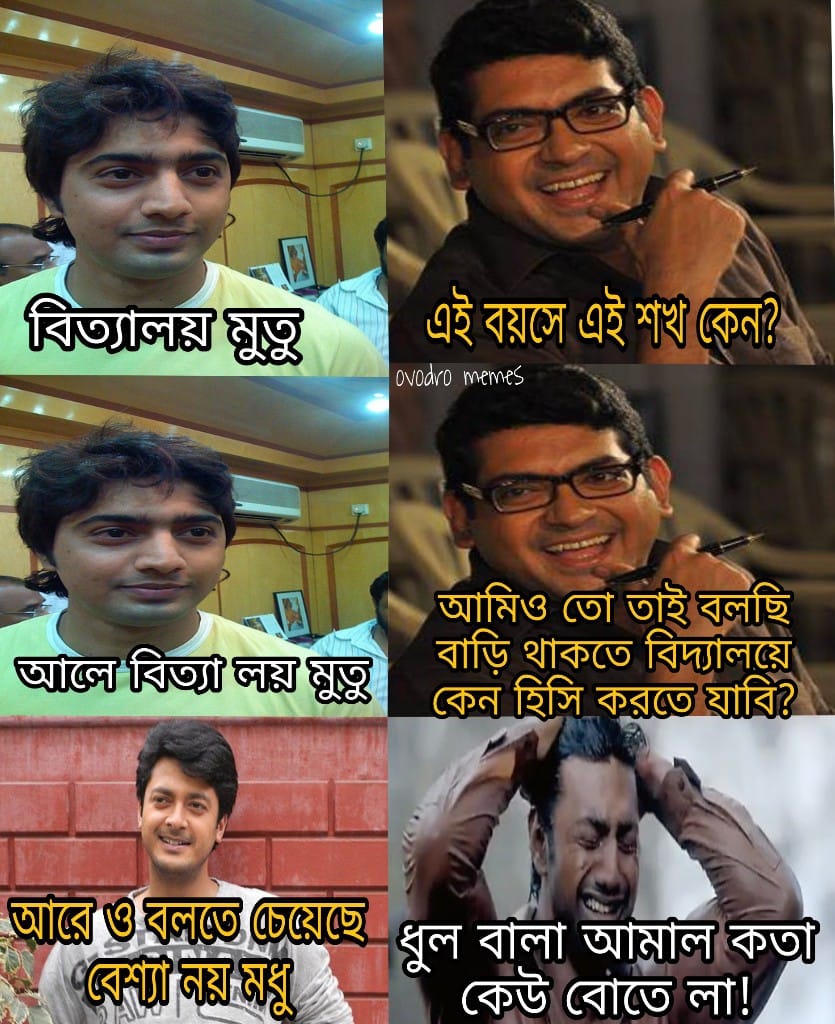
Caption: বিত্যালয় মুতু    এই বয়সে এই শখ কেন ?    আলে বিত্যা লয় মুতু   আমিও তো তাই বলছি বাড়ি থাকতে বিদ্যালয়ে কেন হিসি করতে যাবি ?    আরে ও বলতে চেয়েছে  বেশ্যা নয় মধু    ধুল বালা আমাল কতা কেউ বোতে লা !
Label: hate